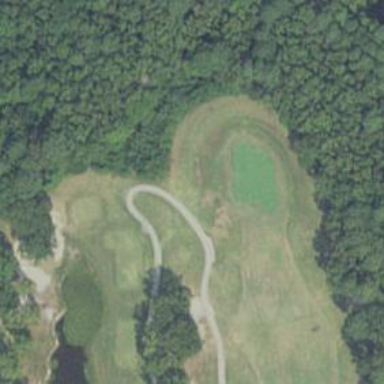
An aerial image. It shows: View of golf hole.